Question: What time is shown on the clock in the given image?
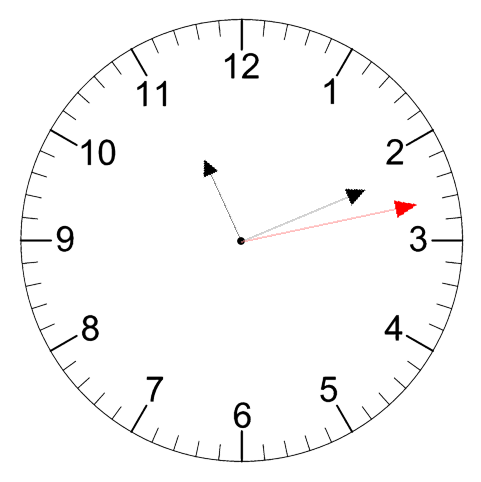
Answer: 11:11:13